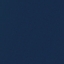
Land use / land cover class: SeaLake